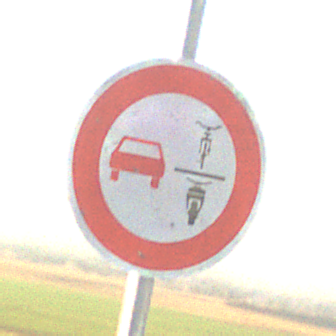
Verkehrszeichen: VerbotUeberholenEinspurigeFahrzeuge
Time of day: SunriseSunset
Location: Outdoor (Nature)
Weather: Clear
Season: NotSpecified
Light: Natural